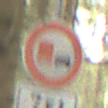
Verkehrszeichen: UeberholverbotKraftfahrzeuge
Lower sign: SonstigeBeschraenkungen4
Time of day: MorningAfternoon
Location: Outdoor (Nature)
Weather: Overcast
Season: Winter
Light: Natural